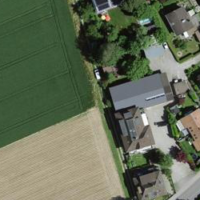
EUNIS habitat code: 55
Species observed at this site:
Clinopodium vulgare